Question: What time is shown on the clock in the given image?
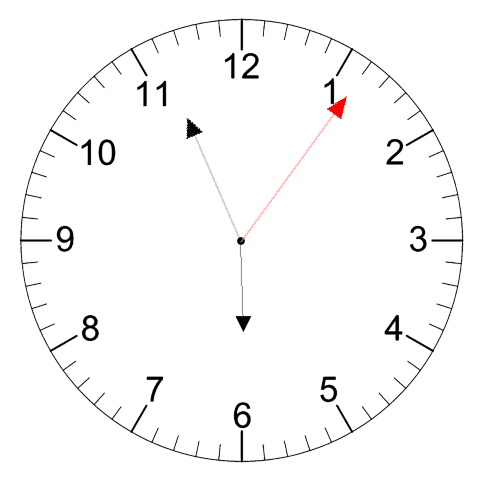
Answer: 05:56:06